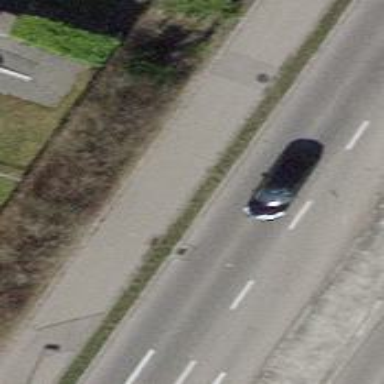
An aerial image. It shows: Asphalt cycleway.